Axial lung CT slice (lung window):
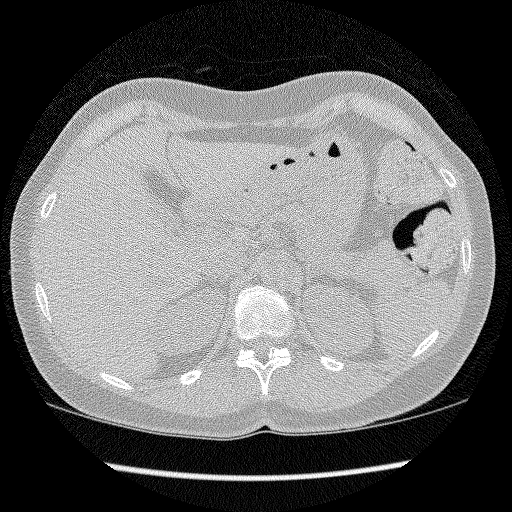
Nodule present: no